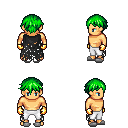
a pixel art fantasy rpg character, male body template, human, tanned skin, black tattered cape, white pants, green short bangs hairstyle, gold gloves, white slippers, four views (front, back, left, right), 2x2 character sprite sheet, small pixel art, hard edges, no anti-aliasing